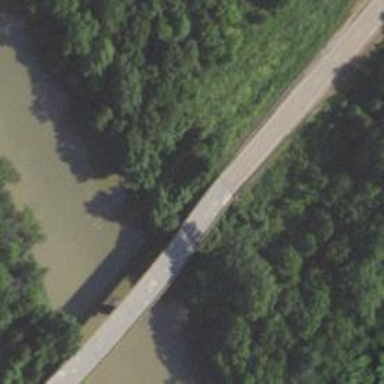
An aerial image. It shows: Secondary road on asphalt bridge with beam structure.